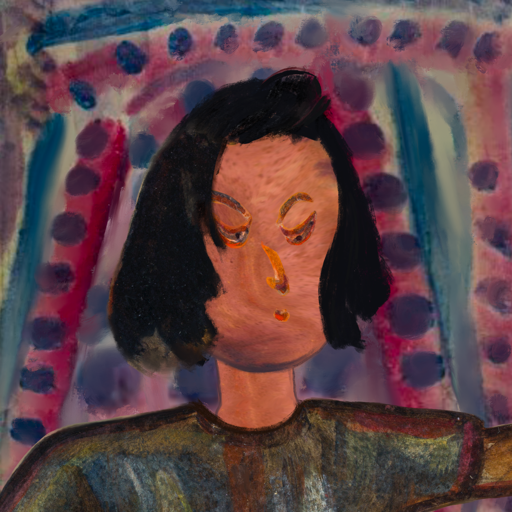
Background: HillGirl, Head And Neck Side: Mother_And_Son_Mother, Face Side: Hypocrite, Bust: Mosgoul, Hair Side: Mosgoul, Head Accessory: Blank, Second Necklace: Blank, Necklace: Blank, Baby: Blank